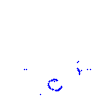
Particle: proton